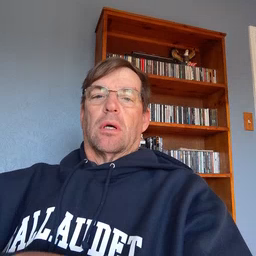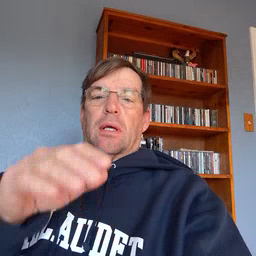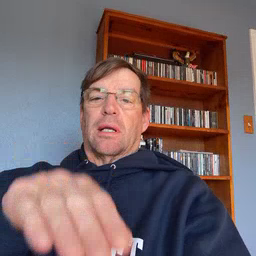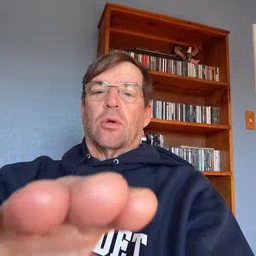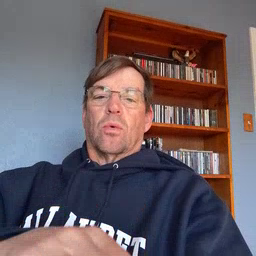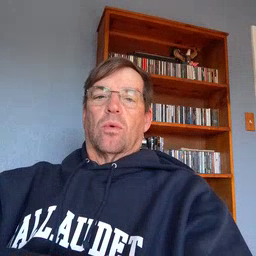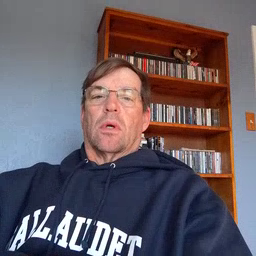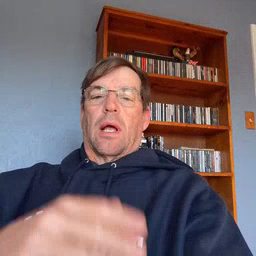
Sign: into